Field crop: maize
Growth stage: 1
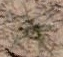
Species: salsola